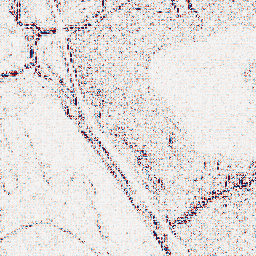
Category: wavelet
Decomposition family: wavelet_reverse_biorthogonal
Decomposition parameters: wavelet: rbio1.3
level: 1
Upsampling method: cubic_mitchell
Upsampling parameters: scale: 2
Upsampling scale: 2